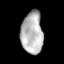
Tissue: lung
Cell type: Fibroblasts
Senescence score: 0.6398
Nuclear area (px): 898
Mean DAPI intensity: 182.453